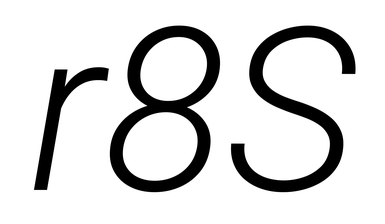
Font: Roboto-Italic_Light_Italic